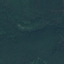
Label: Forest